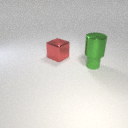
small green rubber cylinder below large green metal cylinder